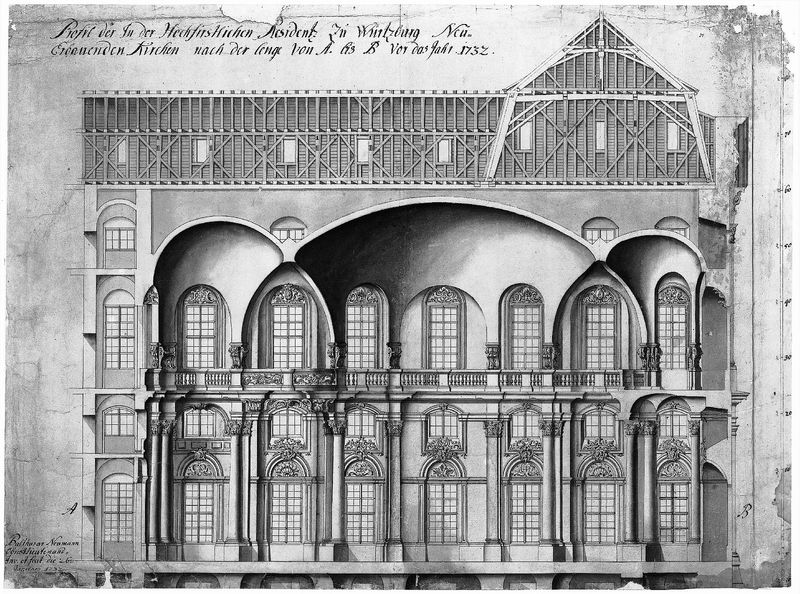
Titel: Hofkirche der Residenz zu Würzburg
Künstler: Johann Lukas von Hildebrandt
Standort: Würzburg, Residenz (EU - D - B)
Schlagwörter: fenster, grau, holz, skizze, säule, säulen, zeichnung, dach, gebäude, haus, malerei, wand, architektur, stein, signatur, gitter, kirche, boden, balkon, schrift, bogen, saal, kuppel, verzierung, stuck, geländer, kirchen, umgang, stockwerk, balustrade, dom, schnitt, illustration, dachstuhl, residenz, stockwerke, dachboden, legende, aufriß, würzburg, neumann, stockwerl, 1732